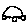
Label: car